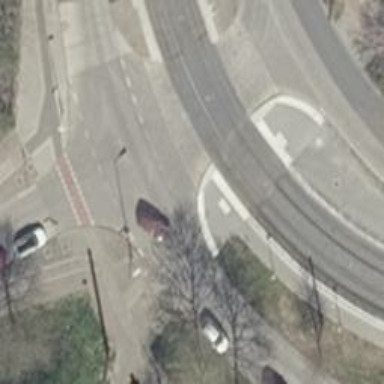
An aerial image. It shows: Traffic island located on footway.